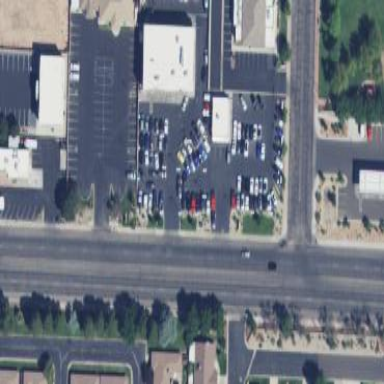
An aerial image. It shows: Retail area.